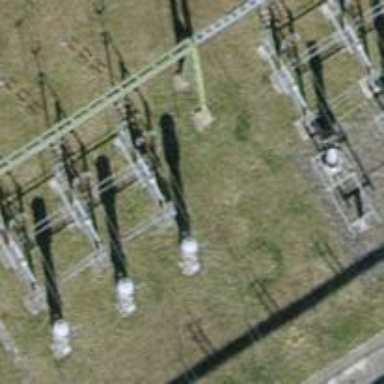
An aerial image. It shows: Insulator used in power systems.